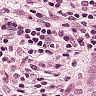
Metastatic tissue present: yes